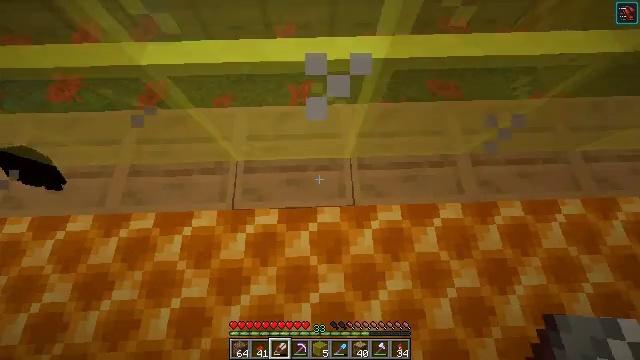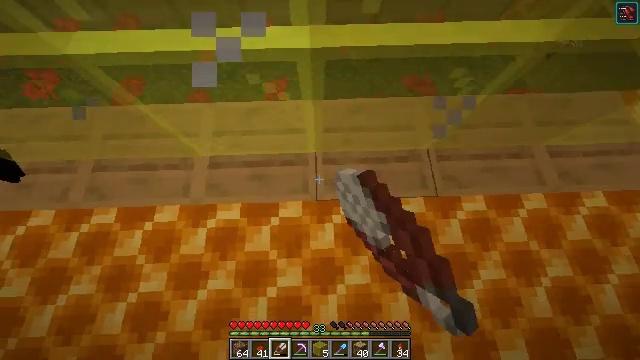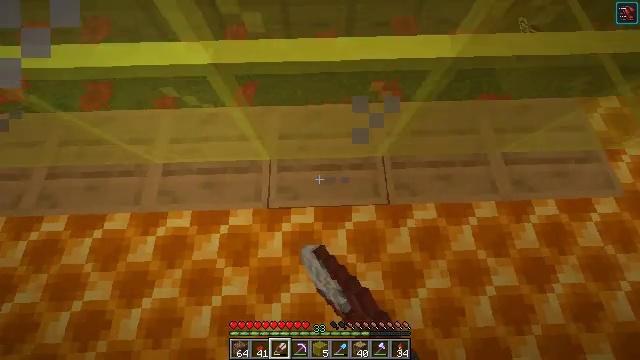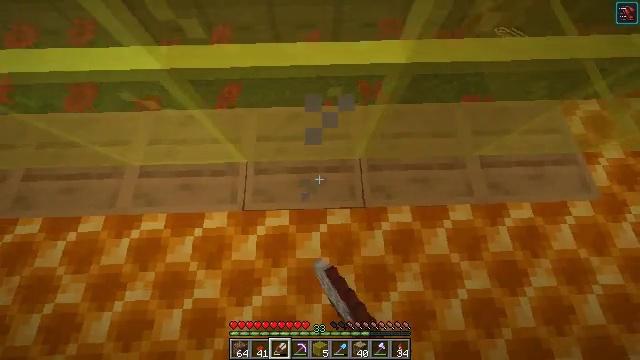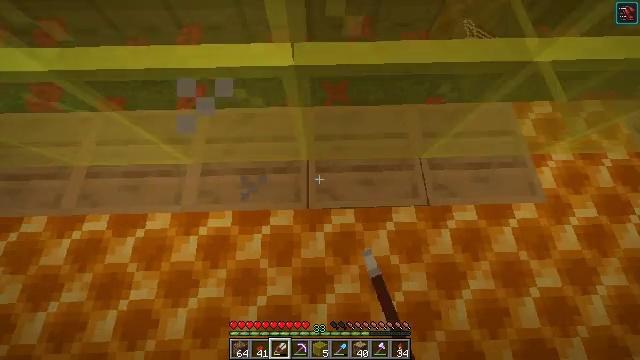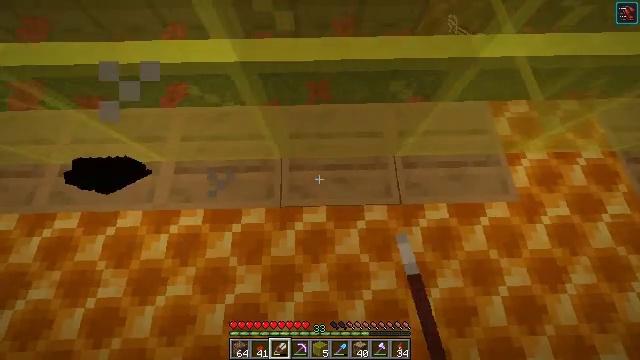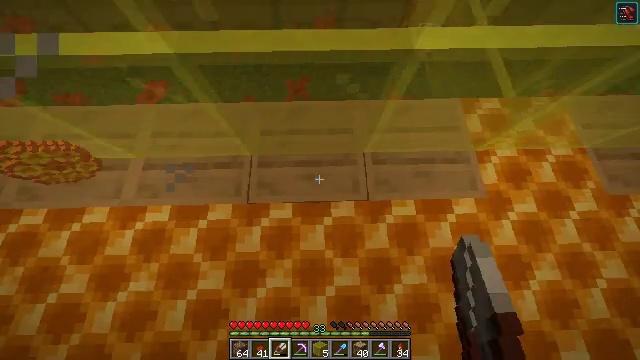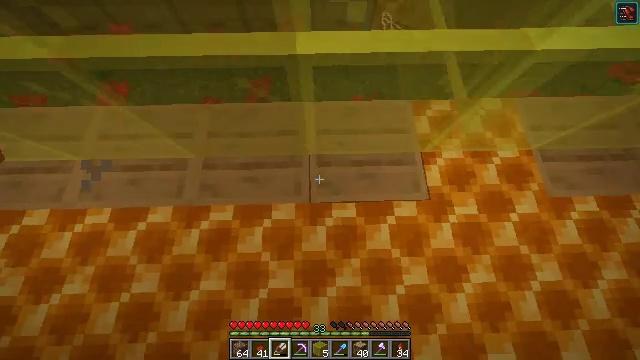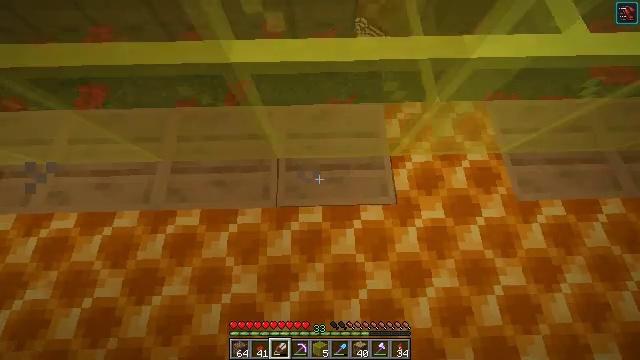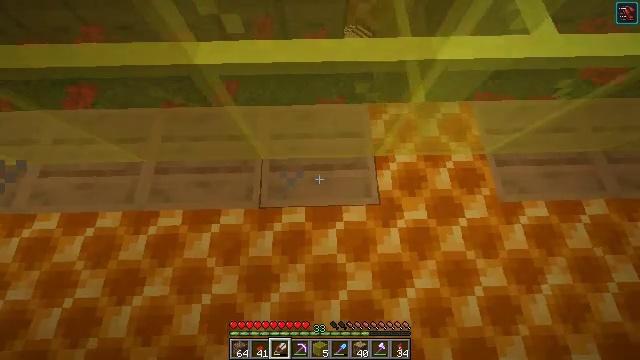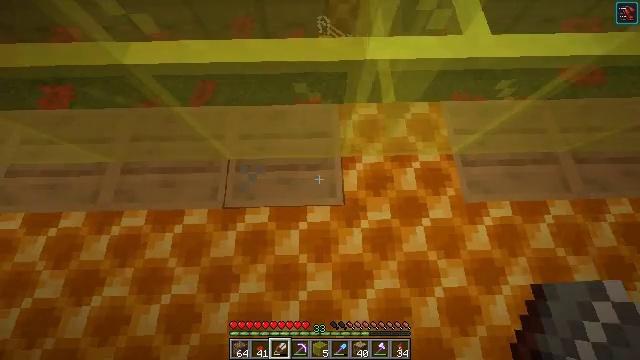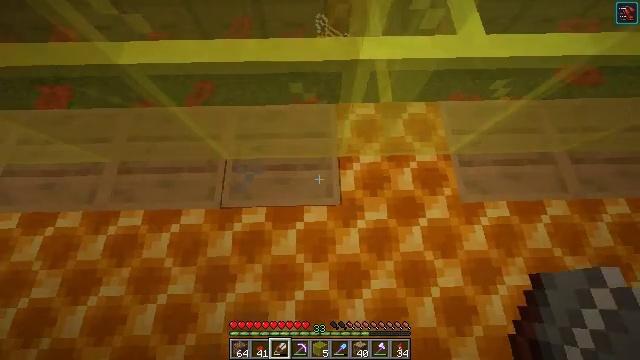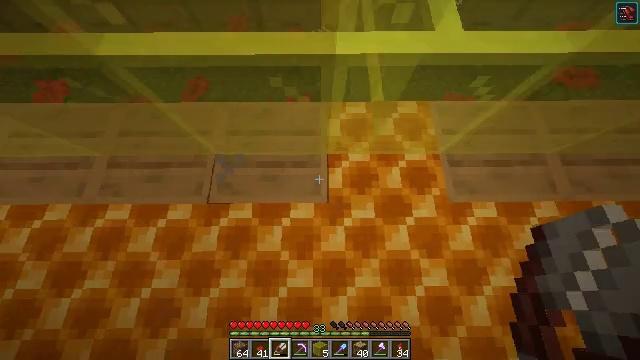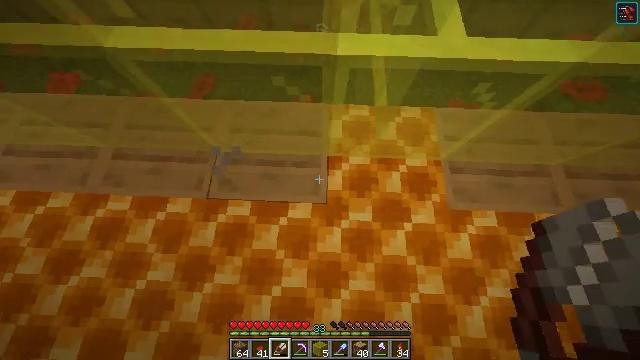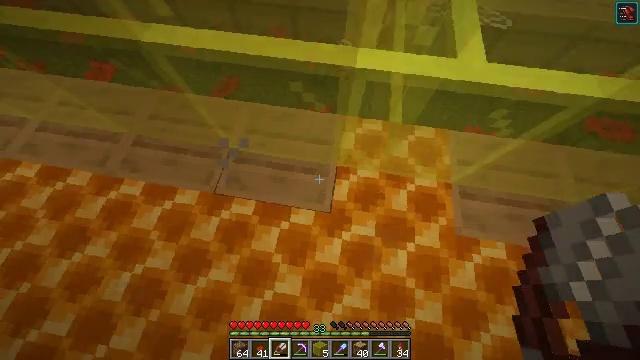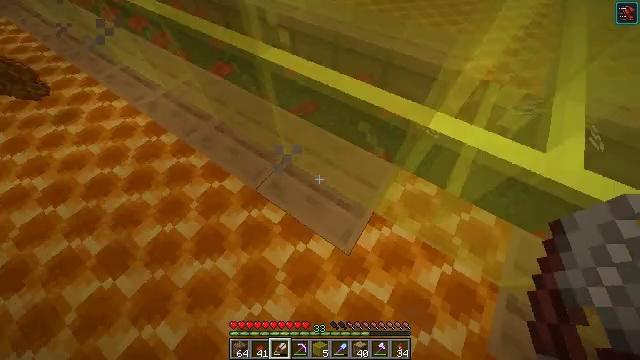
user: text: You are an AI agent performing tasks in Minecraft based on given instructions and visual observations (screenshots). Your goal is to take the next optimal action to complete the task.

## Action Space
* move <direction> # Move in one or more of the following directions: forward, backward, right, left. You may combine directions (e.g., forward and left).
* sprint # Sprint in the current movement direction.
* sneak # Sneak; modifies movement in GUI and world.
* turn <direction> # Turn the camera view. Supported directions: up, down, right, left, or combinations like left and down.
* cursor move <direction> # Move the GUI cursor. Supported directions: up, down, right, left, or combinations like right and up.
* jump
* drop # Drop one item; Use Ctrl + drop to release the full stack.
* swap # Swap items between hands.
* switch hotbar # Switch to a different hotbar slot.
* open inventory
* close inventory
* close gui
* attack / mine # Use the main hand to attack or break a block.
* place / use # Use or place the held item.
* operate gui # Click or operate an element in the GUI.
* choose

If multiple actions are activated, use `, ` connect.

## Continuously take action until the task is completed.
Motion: motion action
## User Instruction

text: Craft a honeycomb block.
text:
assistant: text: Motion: move right, use / place
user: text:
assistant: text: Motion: move right, use / place
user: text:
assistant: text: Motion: move right, use / place
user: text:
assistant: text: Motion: move right, use / place
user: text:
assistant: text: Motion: move right, use / place
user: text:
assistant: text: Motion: move right, use / place
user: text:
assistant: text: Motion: move right, use / place
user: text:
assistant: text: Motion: move right, use / place
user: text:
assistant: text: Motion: move right, use / place
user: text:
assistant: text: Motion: use / place
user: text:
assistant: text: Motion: use / place
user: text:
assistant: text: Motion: turn left
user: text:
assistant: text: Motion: turn left
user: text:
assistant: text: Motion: turn left and up
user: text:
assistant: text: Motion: turn left and up
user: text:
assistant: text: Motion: turn left and up
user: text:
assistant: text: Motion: turn left and up
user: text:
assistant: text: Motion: no_op
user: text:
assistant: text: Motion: move forward
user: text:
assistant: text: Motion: move forward
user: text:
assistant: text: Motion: move forward, turn left and up
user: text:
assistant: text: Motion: move forward, turn left and up
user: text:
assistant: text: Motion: move forward
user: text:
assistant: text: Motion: move forward
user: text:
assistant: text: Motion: move forward
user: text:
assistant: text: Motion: move forward
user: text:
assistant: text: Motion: move forward
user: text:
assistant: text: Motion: move forward, turn left
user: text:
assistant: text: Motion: move forward, turn left
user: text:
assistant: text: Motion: move forward